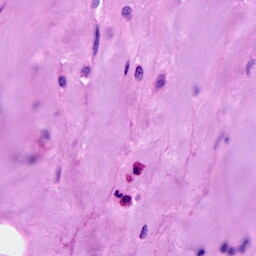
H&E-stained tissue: Breast